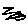
Label: zigzag